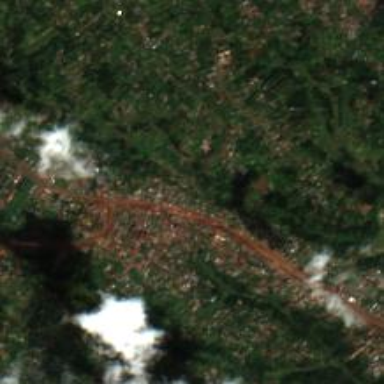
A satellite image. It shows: Town.